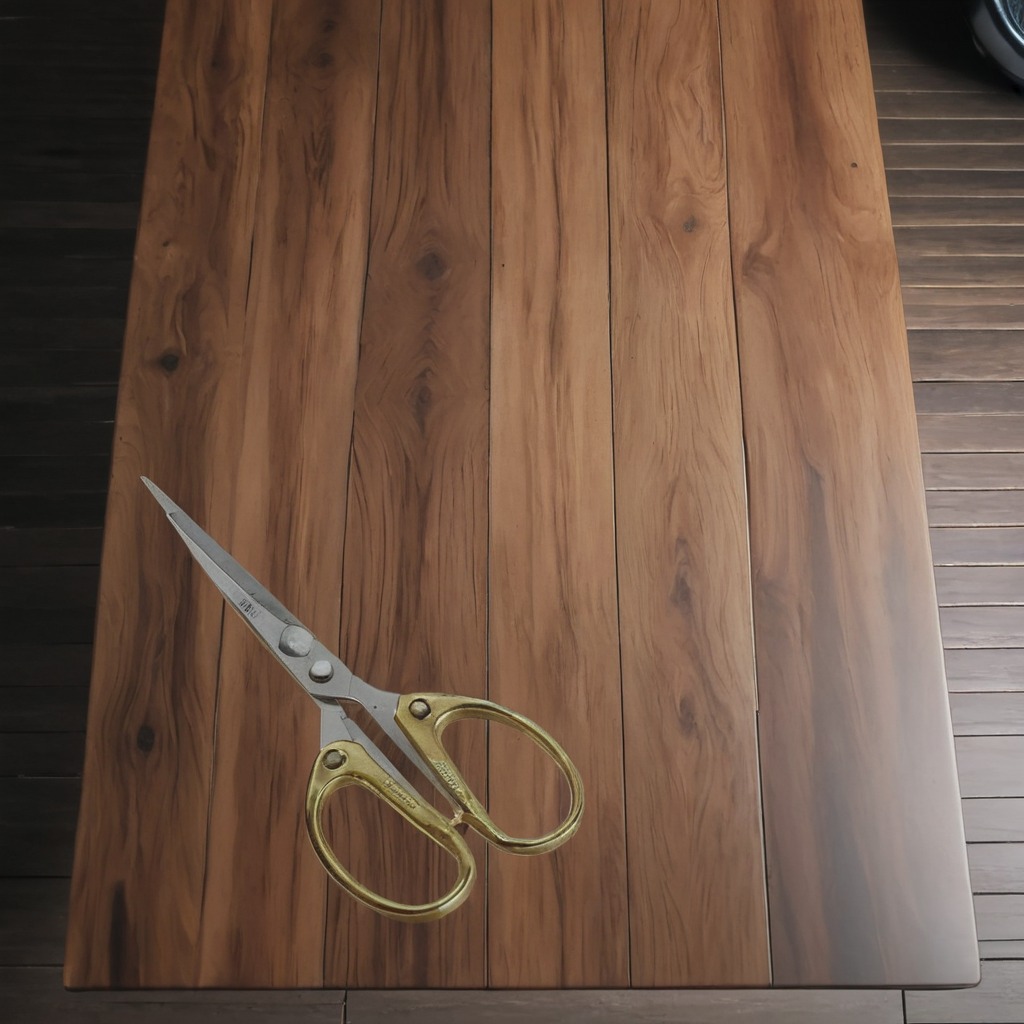
A scissor is lying on the oil-spilled wooden table in a vintage motorcycle garage.